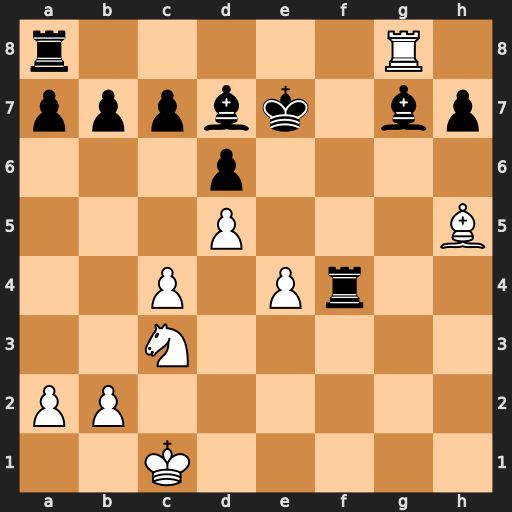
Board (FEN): r5R1/pppbk1bp/3p4/3P3B/2P1Pr2/2N5/PP6/2K5
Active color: w
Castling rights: -
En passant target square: -
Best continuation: Rxg7+ Kf6 Rxd7